Question: I have downloaded the 'Calendar' Application From <URL>, I am trying to launch the application as if it is an android project, but several errors occurred like the ones in the picture

The 'Question' I am trying to ask and hope it would be clear is:
'''
Is there is a way to debug the apps found in the android source code packages ?
'''
I am trying to integrate parts of the application but first I should understand how it was constructed to pick some code portions and xml designs of it.
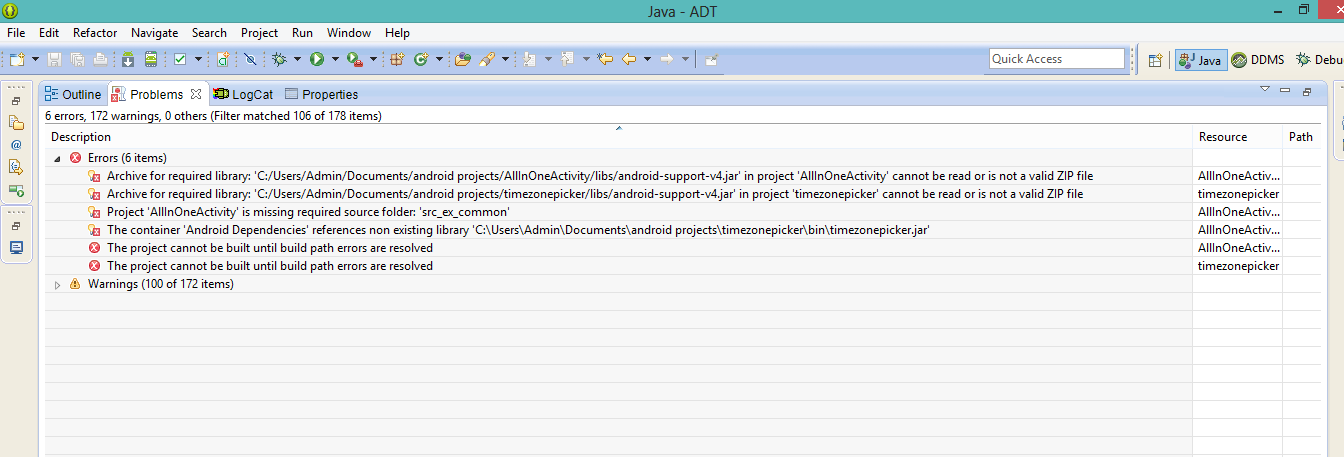
Answer: It is possible to compile the app via Eclipse, however, it's complicated because each app requires an ad hawk approach. I prefer to have my entire AOSP build code imported to Eclipse and then debugging the code is much easier.
First, you need to add your entire platform code:
You have a full explanation here: <URL>
Basically this is what you need:
1) File->New->Project->Java Project
2) Uncheck "Use default location"
3) Choose the location of your entire AOSP build
4) Press Next (this will take several minutes)
Now you want to remote-debug apps in Eclipse:
1) Run->Debug configurations...
2) Click on "Remote Java Application" on the right side
3) Press "New"
4) Pick a name (any name will do)
5) Choose the project: pick your AOSP project
6) Use port 8700
7) Press Apply
Now you can debug any application in your AOSP (including the AOSP itself):
1) in DDMS view press on the Calendar process (for example)
2) Run->Debug Condigurations...-> Choose the new Remote Java Application you created and press apply
3) An error box will appear: "Errors in workspace", but you can ignore it (press "Proceed")
4) Go to Debug view and add any breakpoints you need
That's it...
If you need to debug the app during its 'onCreate' phase then you need to go to:
Settings app-> Developer Options-> Select debug app (choose your app)
and check "Waiit for debugger"